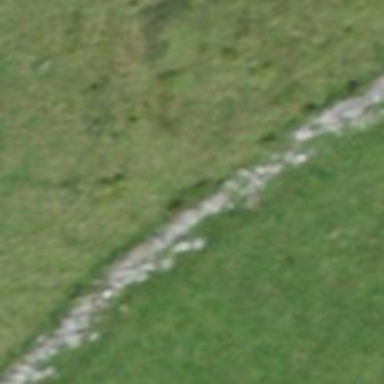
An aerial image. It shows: Dry stone wall barrier.